Question: For some reason I cannot find Microsoft Excel in my list of Data Sources / Destinations even though Excel is installed. Why might this be?

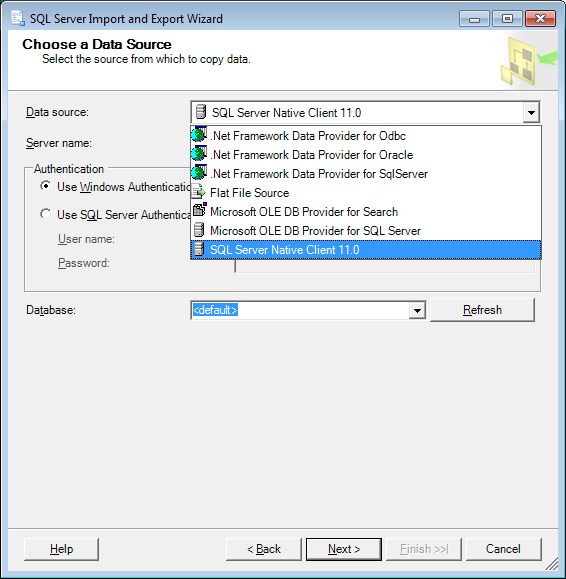
Answer: You are running the 64-bit "import and export wizard". Generally excel 32-bit driver is installed. Run the 32-bit "import and export wizard" and you should see the excel source/destinations.